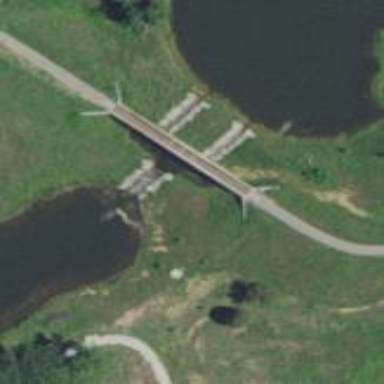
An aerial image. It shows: Man-made bridge designed as low water crossing.